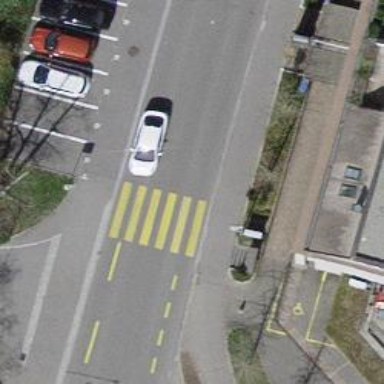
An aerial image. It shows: Marked crossing on the road.